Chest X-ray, PA view. Patient: 47 years old, sex F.
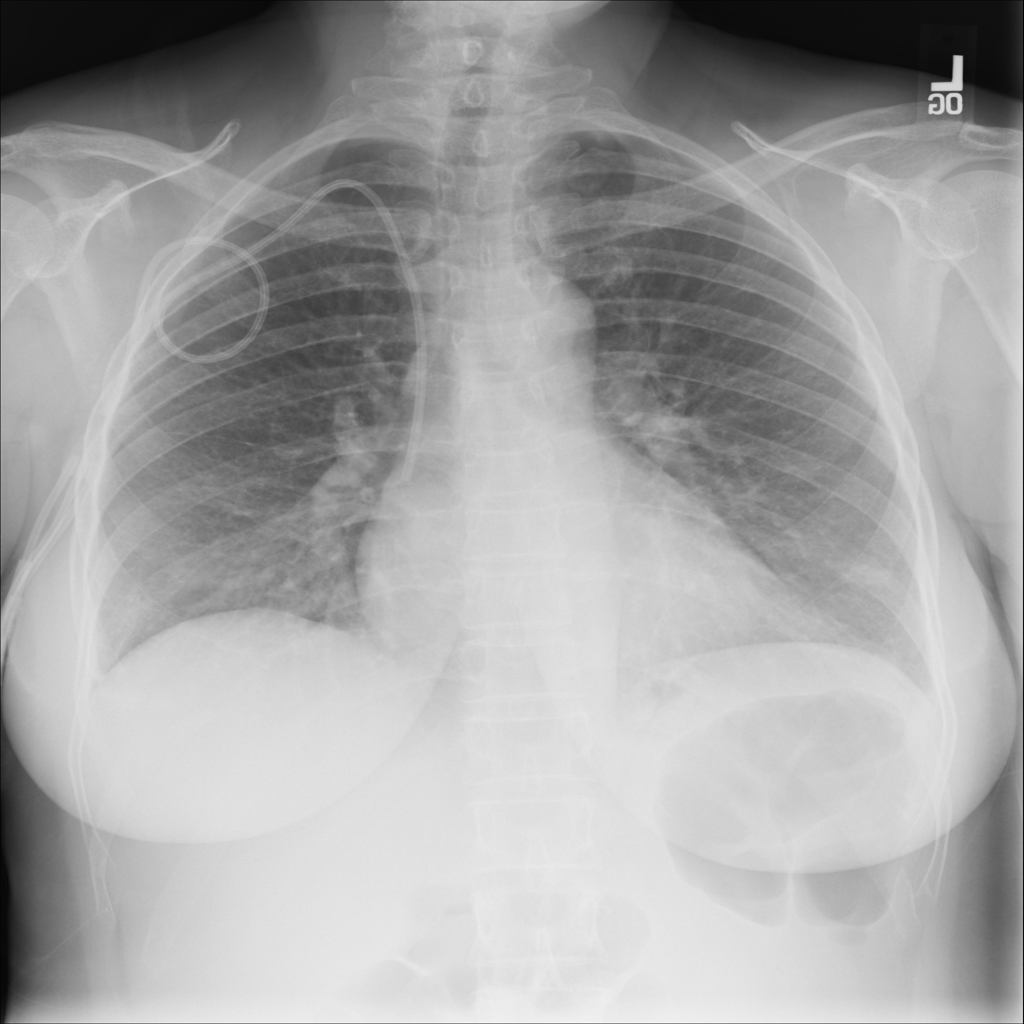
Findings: No Finding